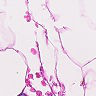
Metastatic tissue present: no